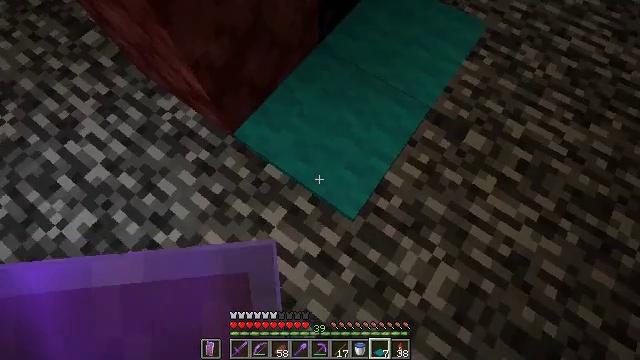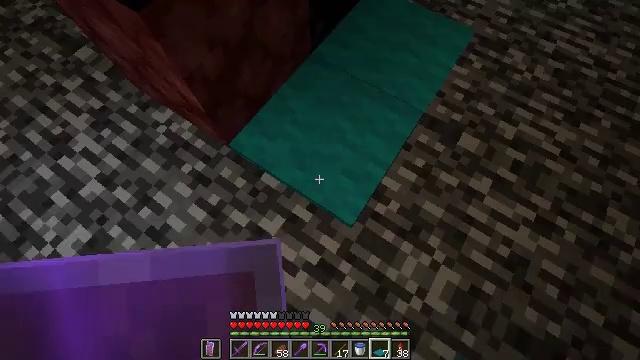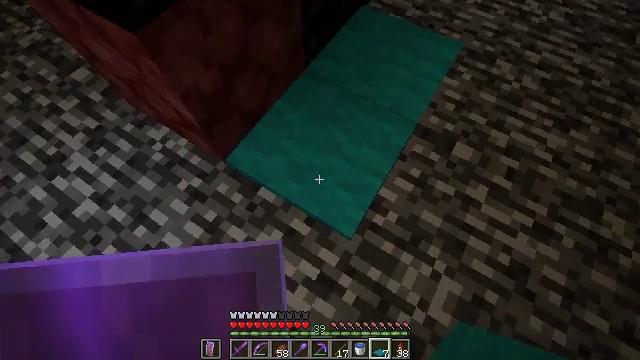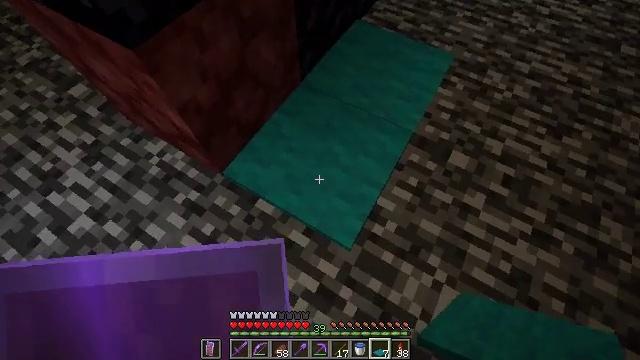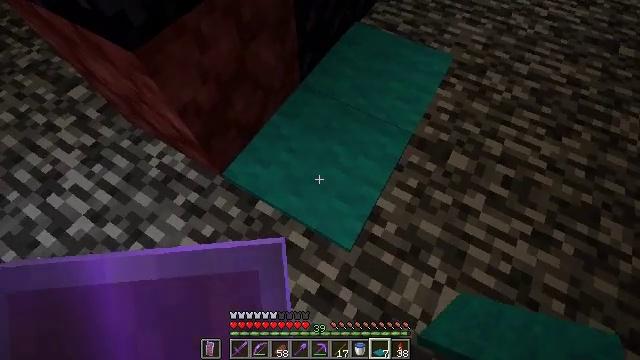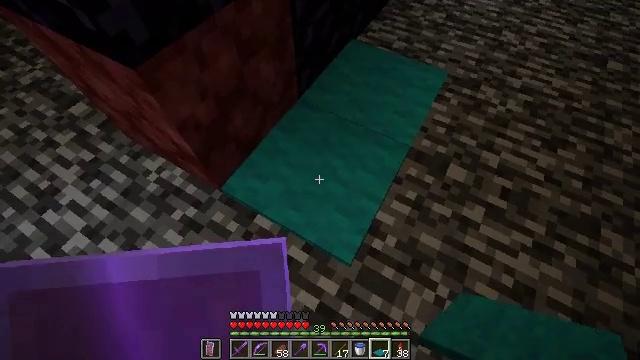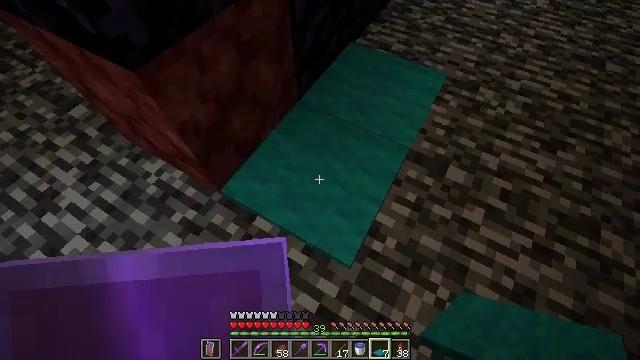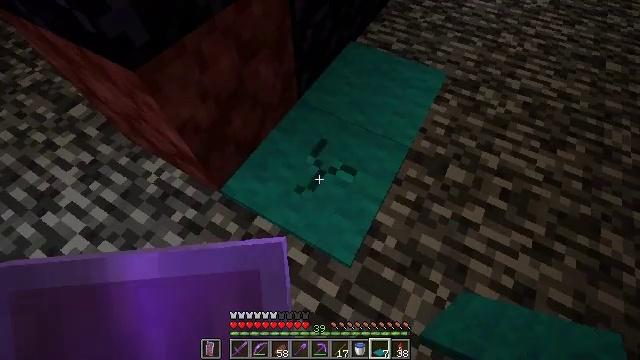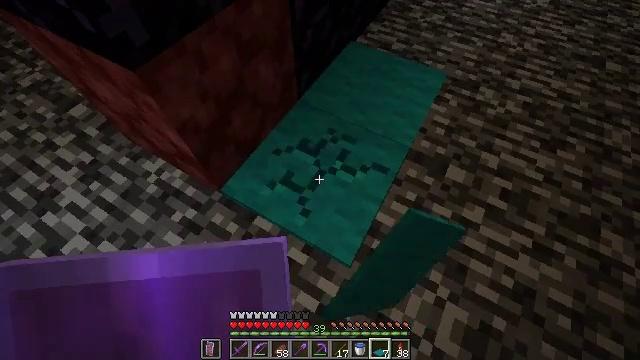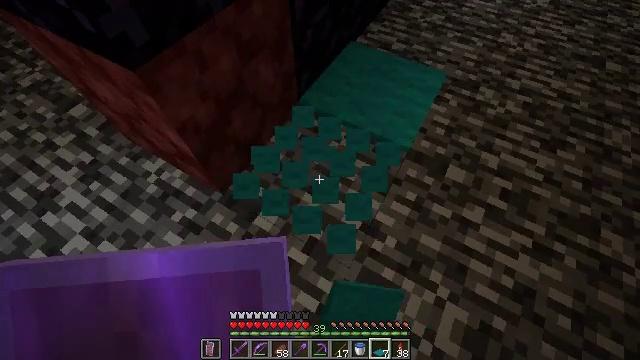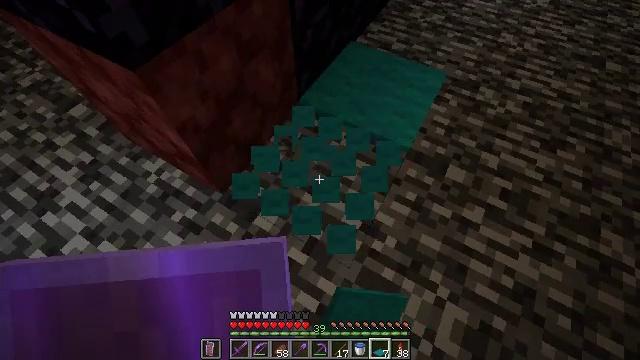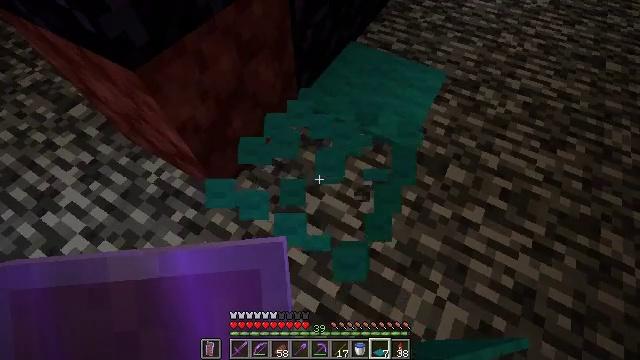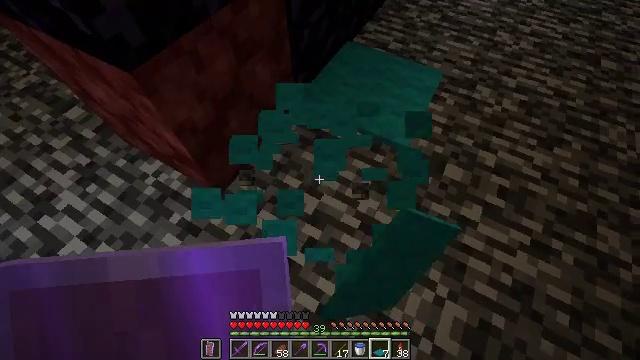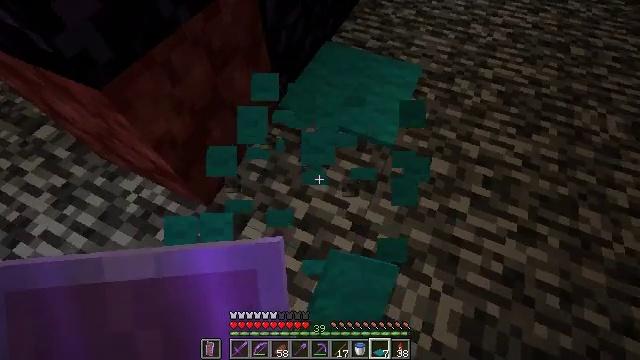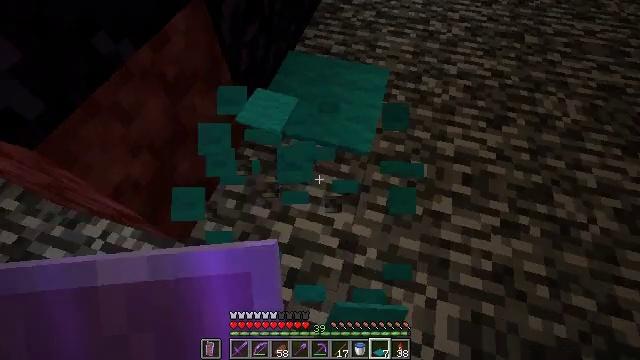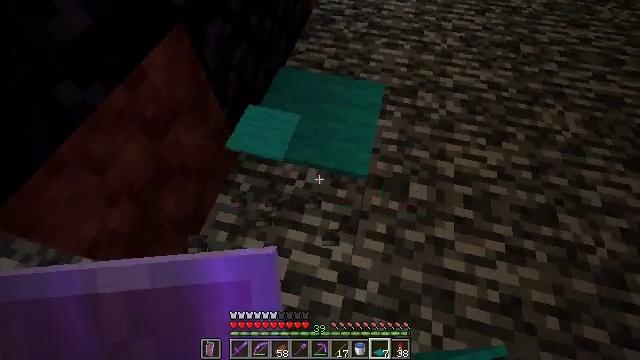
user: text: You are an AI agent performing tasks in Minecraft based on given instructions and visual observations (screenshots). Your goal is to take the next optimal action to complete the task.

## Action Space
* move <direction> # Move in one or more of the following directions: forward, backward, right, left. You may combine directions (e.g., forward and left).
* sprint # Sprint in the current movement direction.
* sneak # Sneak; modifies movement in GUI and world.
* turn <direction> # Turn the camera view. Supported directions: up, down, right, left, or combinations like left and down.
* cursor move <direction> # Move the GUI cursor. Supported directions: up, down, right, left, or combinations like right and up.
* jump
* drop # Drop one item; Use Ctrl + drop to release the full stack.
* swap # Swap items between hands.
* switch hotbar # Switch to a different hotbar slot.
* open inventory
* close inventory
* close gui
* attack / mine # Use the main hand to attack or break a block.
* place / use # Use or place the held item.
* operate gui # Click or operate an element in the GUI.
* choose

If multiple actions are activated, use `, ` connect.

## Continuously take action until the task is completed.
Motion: motion action
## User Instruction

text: mine block cyan carpet
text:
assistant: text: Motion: turn right and up
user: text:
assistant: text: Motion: turn right and up
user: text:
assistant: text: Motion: turn right and up
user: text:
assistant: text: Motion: no_op
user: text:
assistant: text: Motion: turn up
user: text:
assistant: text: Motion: no_op
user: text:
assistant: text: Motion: attack / mine
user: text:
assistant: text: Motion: attack / mine
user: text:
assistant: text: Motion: attack / mine
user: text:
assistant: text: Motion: attack / mine
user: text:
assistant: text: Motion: attack / mine
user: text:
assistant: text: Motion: attack / mine
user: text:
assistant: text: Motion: move forward, turn right, attack / mine
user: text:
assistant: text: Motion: move forward, turn right, attack / mine
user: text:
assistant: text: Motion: move forward, turn right, attack / mine
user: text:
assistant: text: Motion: move forward, attack / mine
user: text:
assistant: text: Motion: move forward, attack / mine
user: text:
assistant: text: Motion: move forward, attack / mine
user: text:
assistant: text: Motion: attack / mine
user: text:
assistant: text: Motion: attack / mine
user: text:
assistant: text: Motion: turn down, attack / mine
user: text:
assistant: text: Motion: turn down, attack / mine
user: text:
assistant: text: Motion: turn down, attack / mine
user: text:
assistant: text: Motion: turn down, attack / mine
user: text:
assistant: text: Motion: attack / mine